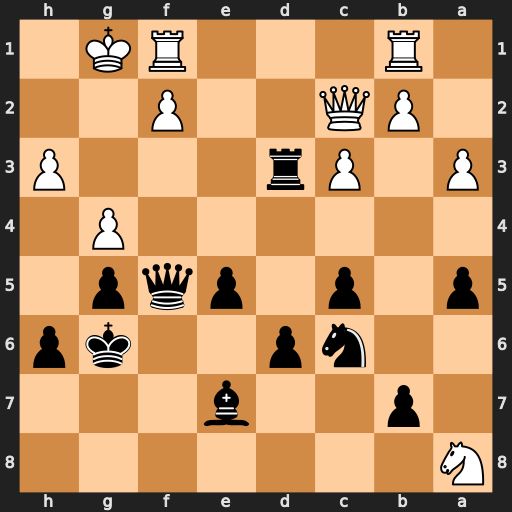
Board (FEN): N7/1p2b3/2np2kp/p1p1pqp1/6P1/P1Pr3P/1PQ2P2/1R3RK1
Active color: b
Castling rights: -
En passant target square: -
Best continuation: Rg3+ fxg3 Qxc2